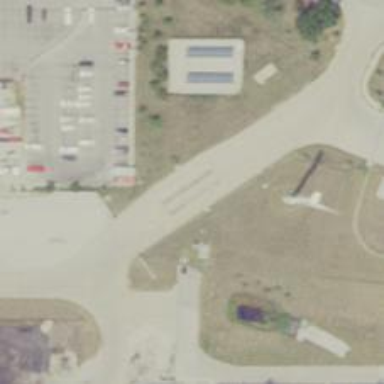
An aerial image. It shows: Weighbridge facility.